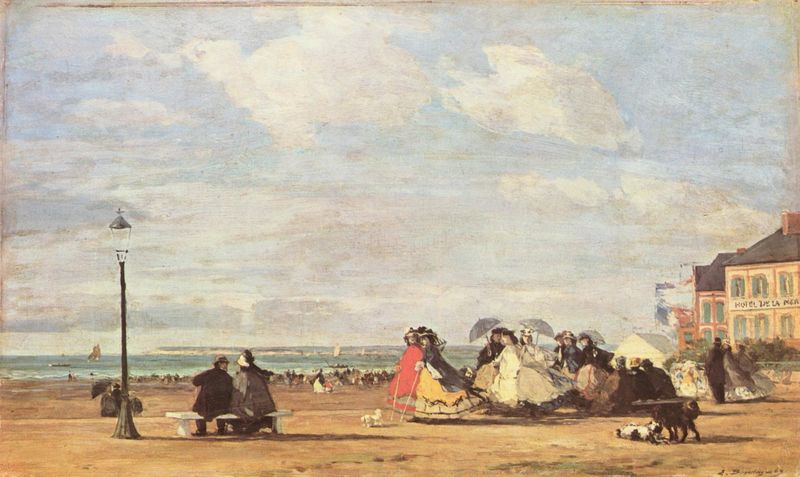
Titel: Kaiserin Eugénie am Strand von Trouville
Künstler: Eugène Boudin
Standort: Glasgow
Institution: Art Gallery and Museum
Schlagwörter: blau, gemälde, himmel, meer, schatten, wasser, weiß, wolken, frauen, gelb, grün, landschaft, menschen, ocker, sand, sitzen, stadt, ufer, braun, damen, fenster, frankreich, frau, grau, hell, hut, hüte, kleid, kleider, lampe, laterne, licht, marmor, männer, reden, schwarz, türkis, dach, gebäude, haus, hund, hunde, rot, schirm, sonnenschirm, tier, tiere, weg, wolke, beige, gesellschaft, herren, zylinder, band, kleidung, stein, schauen, signatur, horizont, häuser, wind, büsche, gehen, sonne, boden, paar, pflanze, pflanzen, rosa, boot, boote, kamin, schornstein, stock, fell, hellblau, gleb, küste, schrift, segel, segelboot, segelschiffe, strand, fahnen, fassade, röcke, fahne, segelschiff, laufen, dächer, schornsteine, ausflug, spazieren, amerika, platz, bank, rand, hafen, promenade, ostsee, hotel, vergnügen, inschrift, bucht, segelboote, segeln, bad, spaziergang, pfahl, bewölkung, urlaub, regenschirme, schirme, holzbank, uferpromenade, männder, gaslaterne, zelt, sonnenschirme, seegel, gesellschft, reifröcke, deauville, strandspaziergang, pudel, hotels, spazierstöcke, seebad, kurort, marmorbank, strandpromenade, laternenpfal, strandgesellschaft, türkisblau, türkisgrün, ank, winf, 1880, schime, wasser himmel, zwene